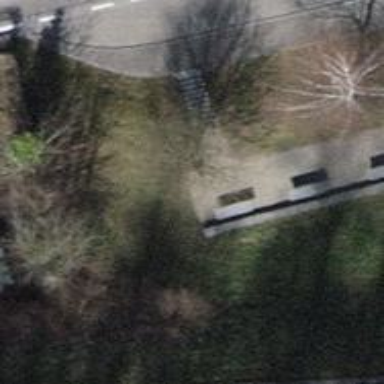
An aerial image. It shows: Set of steps on the road.